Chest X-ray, PA view. Patient: 66 years old, sex F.
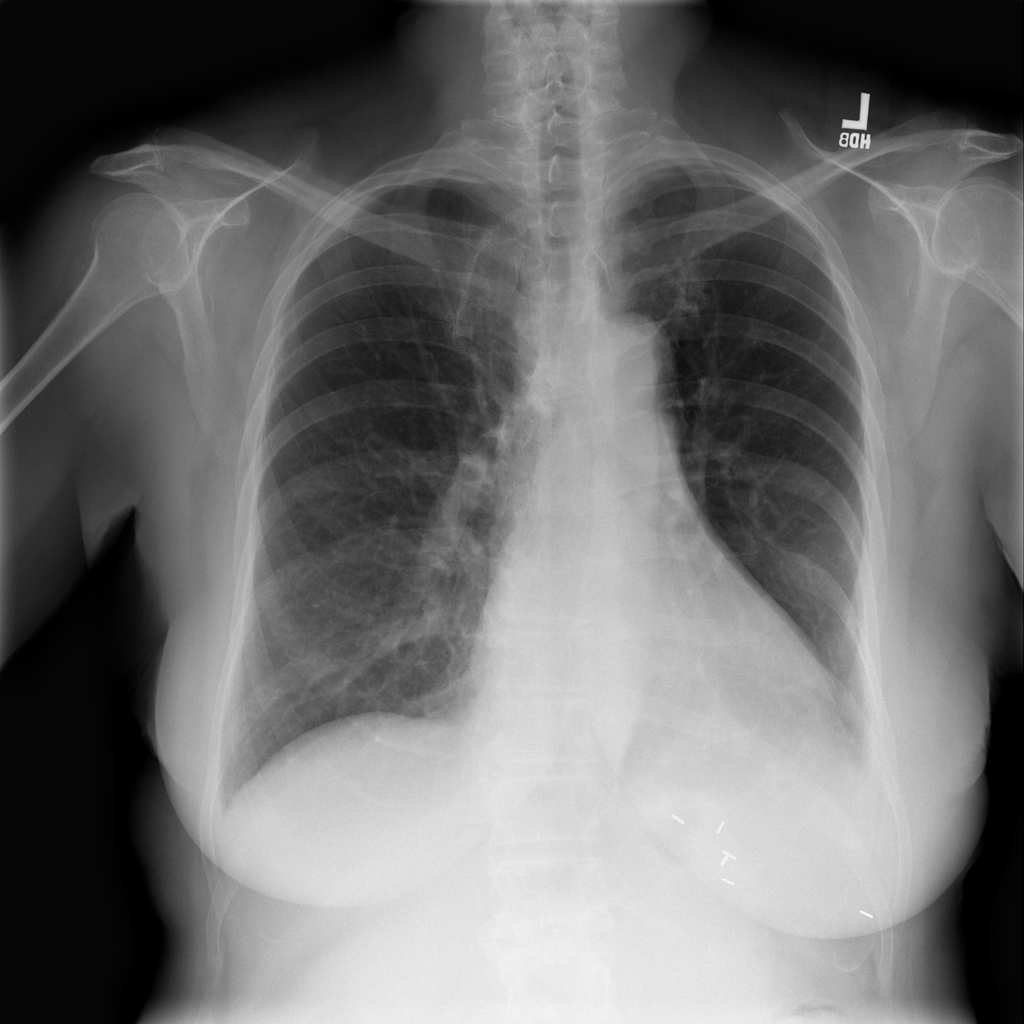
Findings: Consolidation, Effusion, Infiltration